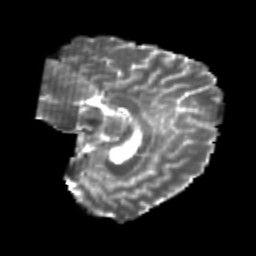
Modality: T2w
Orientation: sagittal
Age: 24
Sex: male
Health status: healthy
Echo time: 0.074 s